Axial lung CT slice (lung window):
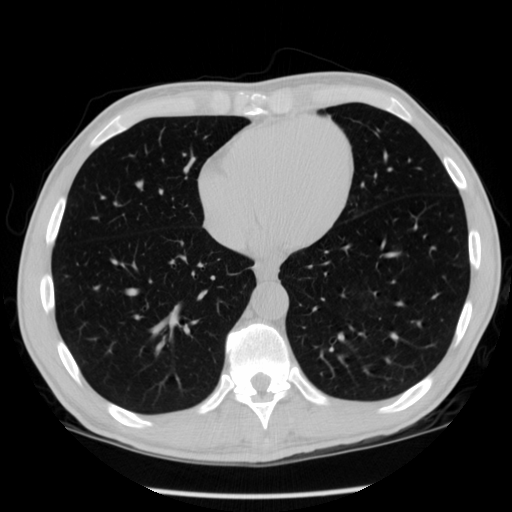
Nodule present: no